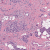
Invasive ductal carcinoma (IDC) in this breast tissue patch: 1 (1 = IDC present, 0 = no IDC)